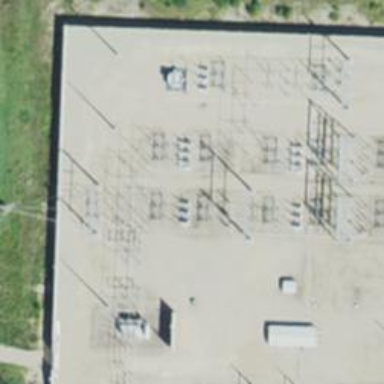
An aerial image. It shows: Switch used for power control.